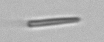
Label: fiber